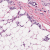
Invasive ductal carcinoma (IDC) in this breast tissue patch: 1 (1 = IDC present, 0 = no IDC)